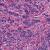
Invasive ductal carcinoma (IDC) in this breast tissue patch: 1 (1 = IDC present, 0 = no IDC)